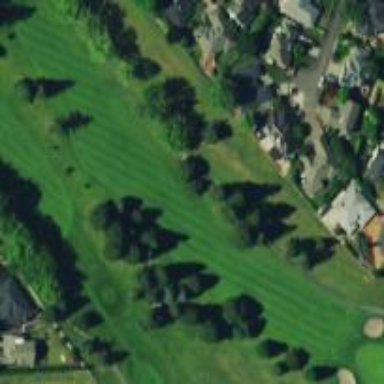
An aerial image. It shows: Grassy area designated as golf fairway.